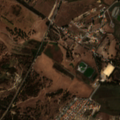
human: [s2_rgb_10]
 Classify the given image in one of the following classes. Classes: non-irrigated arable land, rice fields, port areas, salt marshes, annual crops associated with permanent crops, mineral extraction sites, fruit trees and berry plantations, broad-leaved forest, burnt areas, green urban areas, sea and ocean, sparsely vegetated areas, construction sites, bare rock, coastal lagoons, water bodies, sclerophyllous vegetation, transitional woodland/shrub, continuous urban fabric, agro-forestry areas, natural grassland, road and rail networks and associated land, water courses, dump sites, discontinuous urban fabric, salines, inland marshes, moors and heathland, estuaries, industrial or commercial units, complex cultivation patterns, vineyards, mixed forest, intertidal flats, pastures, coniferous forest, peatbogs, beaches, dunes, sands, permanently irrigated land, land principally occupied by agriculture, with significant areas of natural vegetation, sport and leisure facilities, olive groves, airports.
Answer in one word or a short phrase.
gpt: discontinuous urban fabric, complex cultivation patterns, salines, intertidal flats